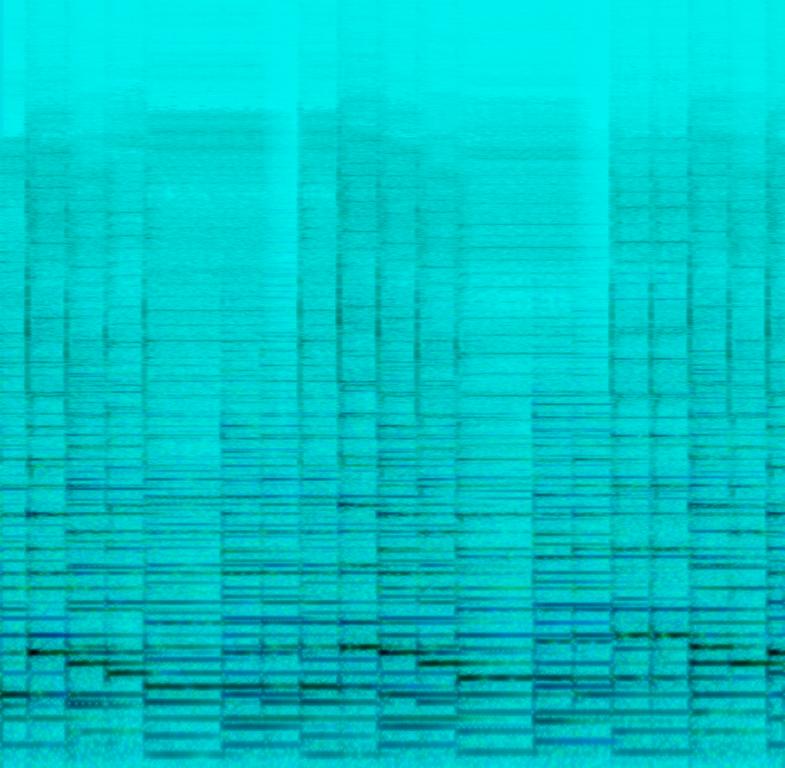
The low quality recording features a Christmas song that consists of a widely spread, groovy piano melody, followed by synth choir keys. It sounds happy, joyful, fun and euphoric - as any Christmas song should sound.